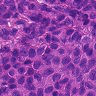
Metastatic tissue present: yes